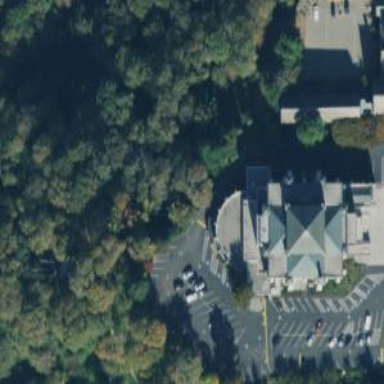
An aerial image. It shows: Building that is part of place of worship. The building includes columbarium and memorial garden.